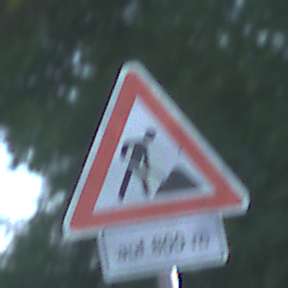
Verkehrszeichen: Arbeitsstelle
Zusatzzeichen unten: LaengeEinerStrecke5
Umgebung: Outdoor, RoadRail
Tageszeit: MorningAfternoon
Wetter: Clear
Licht: Natural
Jahreszeit: NotSpecified
Kontrast: HighContrast